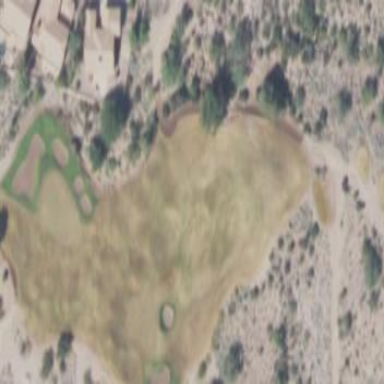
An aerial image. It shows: Golf course with rough terrain.